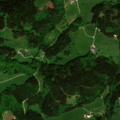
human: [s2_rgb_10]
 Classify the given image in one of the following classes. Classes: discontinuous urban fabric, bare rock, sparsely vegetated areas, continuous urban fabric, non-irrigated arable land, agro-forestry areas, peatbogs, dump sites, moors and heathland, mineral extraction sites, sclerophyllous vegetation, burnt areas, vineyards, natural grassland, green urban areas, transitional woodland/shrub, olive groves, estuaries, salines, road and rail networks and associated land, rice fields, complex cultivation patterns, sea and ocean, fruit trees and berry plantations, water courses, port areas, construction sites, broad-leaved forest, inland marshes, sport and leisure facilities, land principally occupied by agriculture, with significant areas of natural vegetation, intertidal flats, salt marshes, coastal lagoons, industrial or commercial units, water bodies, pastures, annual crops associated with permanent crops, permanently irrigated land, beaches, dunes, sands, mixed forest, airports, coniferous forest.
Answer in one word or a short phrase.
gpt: pastures, coniferous forest